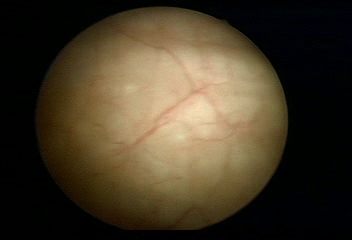
Modality: WLC
Class: Normal mucosa
Bladder cancer association: No